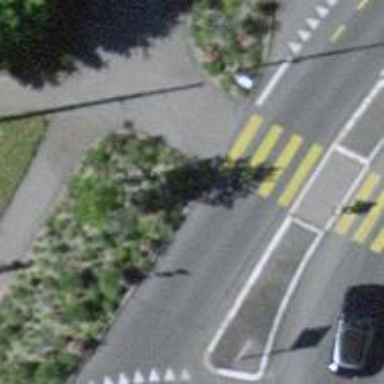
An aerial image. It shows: Kerb barrier.